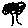
Label: tree